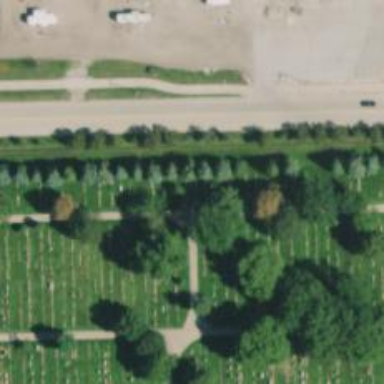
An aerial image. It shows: Historic memorial.